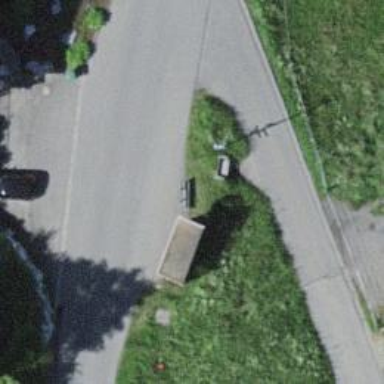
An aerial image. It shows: Bus stop with sheltered platform for public transport.